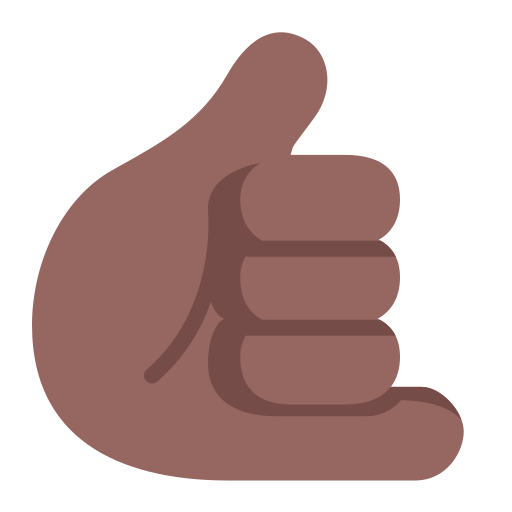
call me hand flat  dark